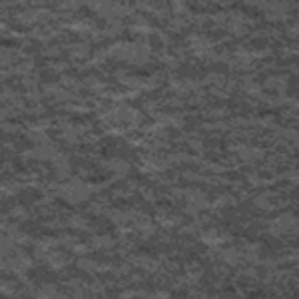
Label: frost